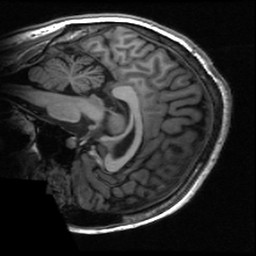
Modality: T1w
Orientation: sagittal
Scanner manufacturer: ge
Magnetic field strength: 3 T
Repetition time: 0.00614 s
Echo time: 0.002004 s